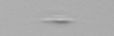
Label: Cylindrotheca_morphotype1